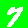
Digit: 7